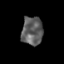
Tissue: skin
Cell type: Epithelial cells
Senescence score: 0.2749
Nuclear area (px): 593
Mean DAPI intensity: 94.673